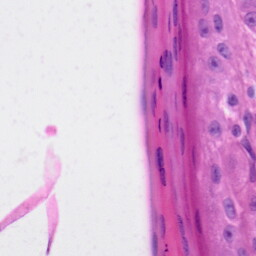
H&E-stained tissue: Skin